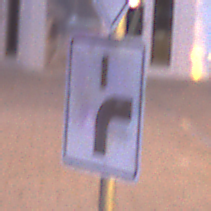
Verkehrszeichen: VerlaufVorfahrtsstrasse8
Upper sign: Vorfahrtsstrasse
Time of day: Night
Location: Outdoor (Urban)
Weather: PartlyCloudy
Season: NotSpecified
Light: Artificial